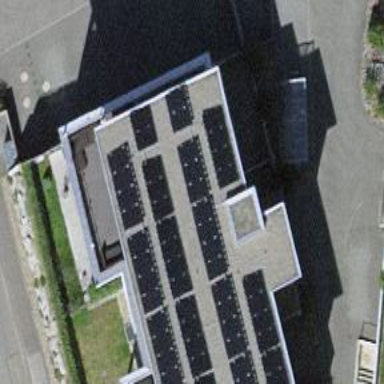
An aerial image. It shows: Solar power generator with photovoltaic panels.